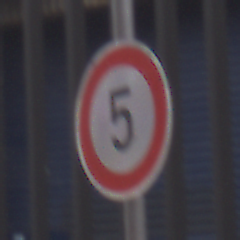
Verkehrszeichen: Geschwindigkeit5
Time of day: MorningAfternoon
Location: Outdoor (Urban)
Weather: Overcast
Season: NotSpecified
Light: Natural